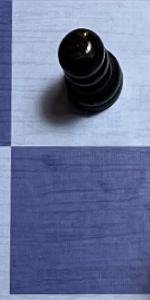
Label: Empty